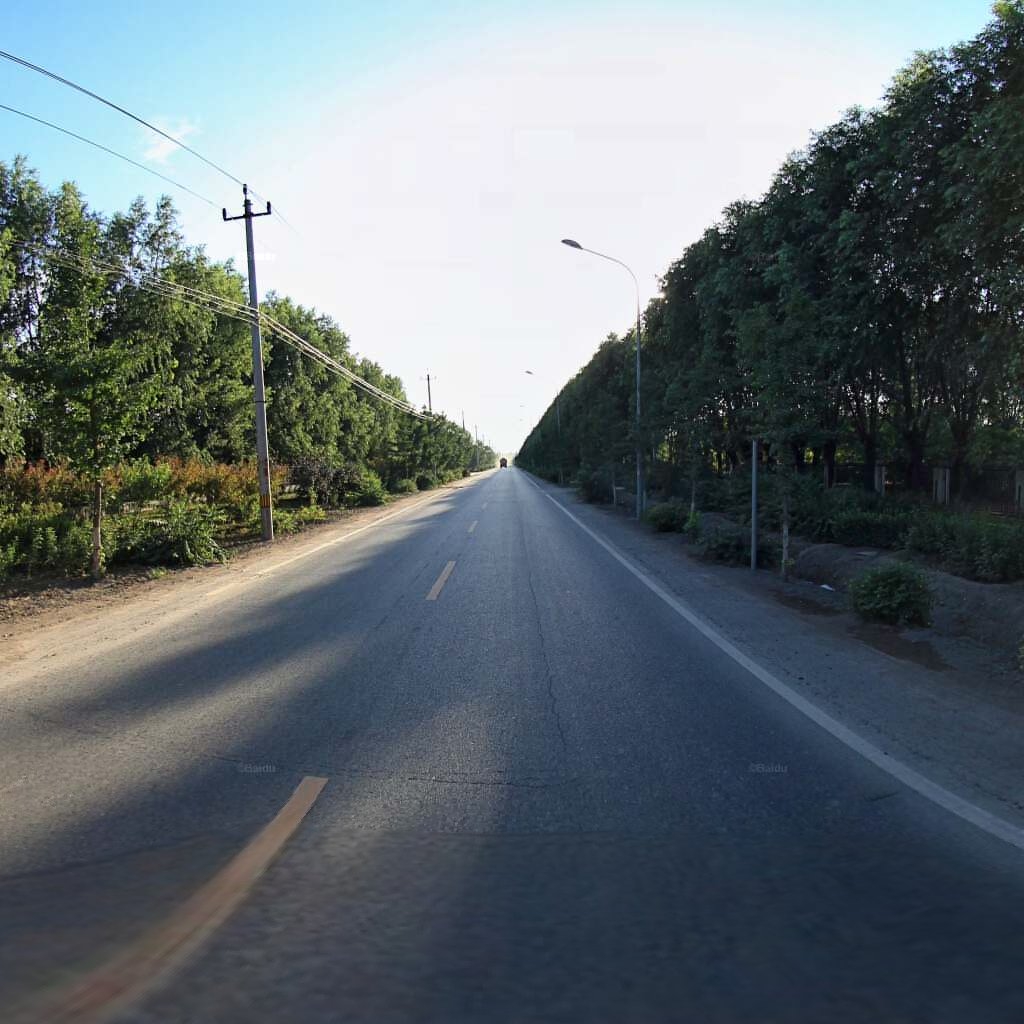
Region: Haidian
Road damage annotations: transverse crack, longitudinal crack